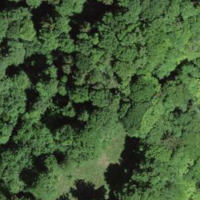
EUNIS habitat code: 41
Species observed at this site:
Carpinus betulus
Fagus sylvatica
Prunus spinosa
Prunus avium